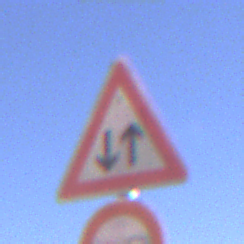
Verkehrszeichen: Gegenverkehr
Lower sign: Ueberholverbot
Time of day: Midday
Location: Outdoor (Nature)
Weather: Clear
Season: NotSpecified
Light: Natural